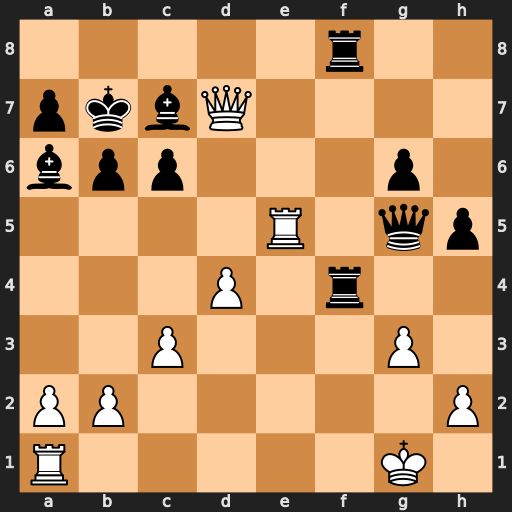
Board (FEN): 5r2/pkbQ4/bpp3p1/4R1qp/3P1r2/2P3P1/PP5P/R5K1
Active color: w
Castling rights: -
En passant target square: -
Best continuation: Rxg5